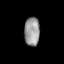
Tissue: lung
Cell type: Endothelial cells
Senescence score: 0.5632
Nuclear area (px): 434
Mean DAPI intensity: 151.986